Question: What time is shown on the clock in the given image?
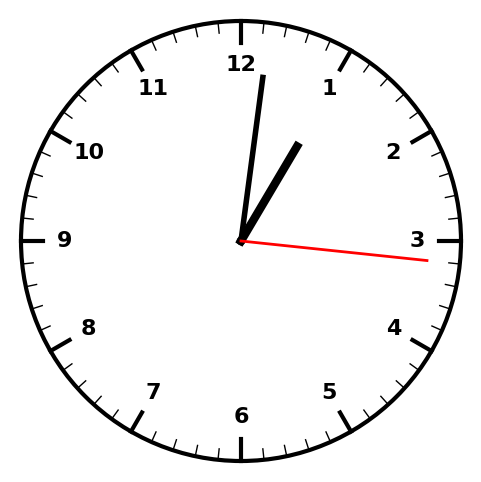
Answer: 01:01:16